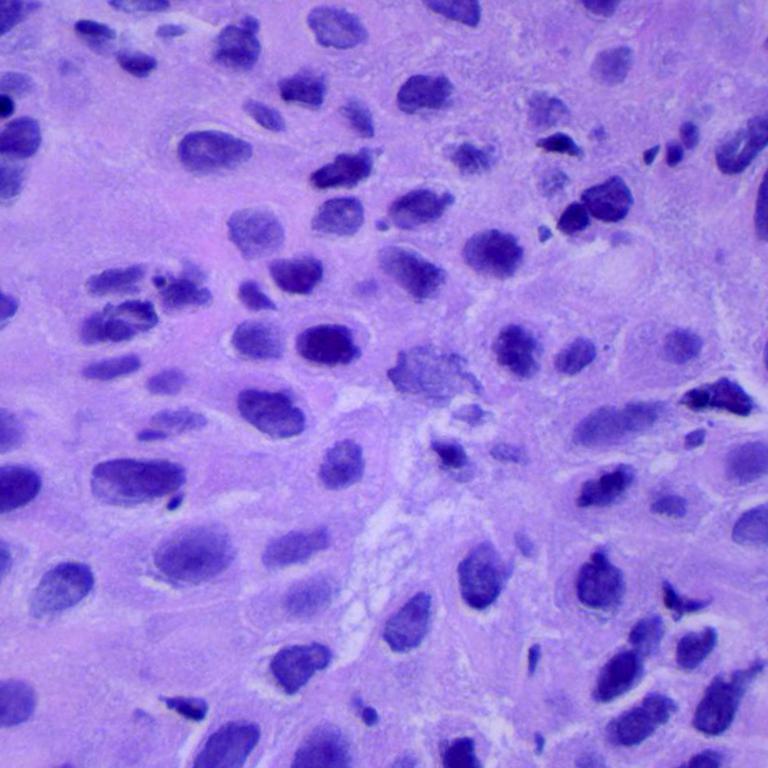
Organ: lung
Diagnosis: squamous carcinomas